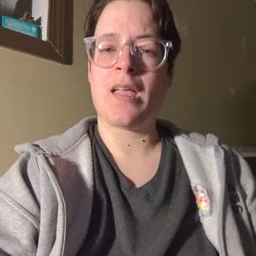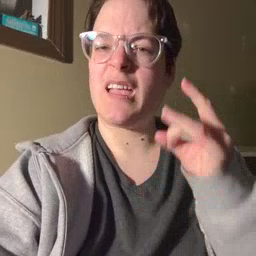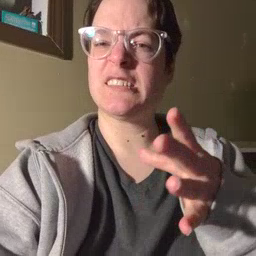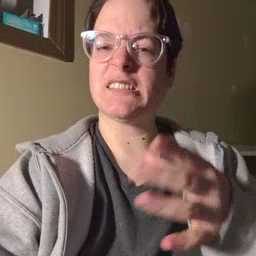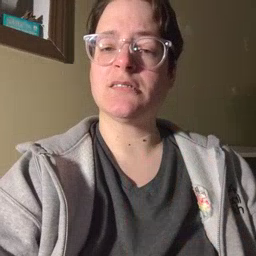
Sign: hate